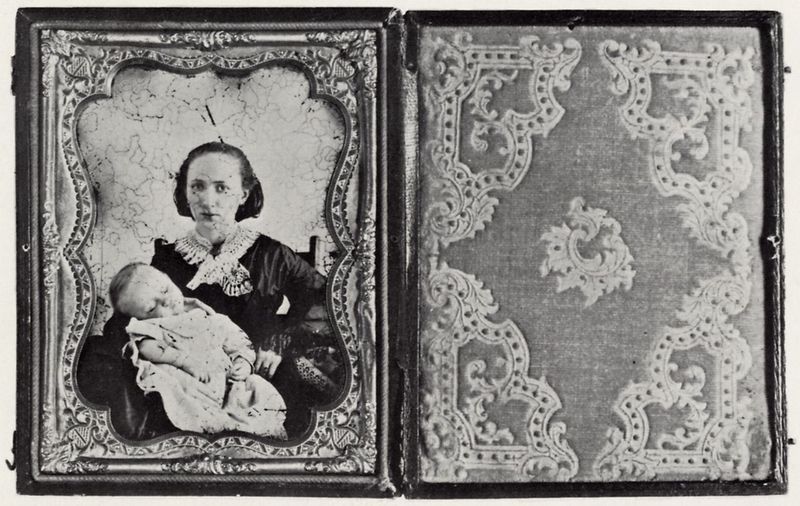
Titel: Junge Frau mit Kind
Künstler: Österreichischer Photograph
Standort: Wien
Institution: Technisches Museum für Industrie und Gewerbe
Schlagwörter: blätter, hand, schlaf, weiß, sitzen, blumen, frau, frisur, grau, haar, hell, holz, kleid, mund, nase, ohr, schmuck, schwarz, stirn, stuhl, blick, dame, ornament, alt, jung, arme, augen, falten, gesicht, halten, kragen, rahmen, silber, spitze, bildnis, portrait, porträt, auge, gold, haare, stickerei, stoff, familie, kind, mutter, augenbrauen, brosche, lippen, seide, ranken, wangen, bilderrahmen, liegen, rahmung, schlafen, schlafend, zwei, baby, rand, kartusche, polster, ernst, halstuch, pupillen, ornamente, stuhllehne, verzierung, junge frau, rüschen, schoß, kurze haare, ring, foto, fotografie, photographie, deckel, buch, medaillon, schwarz-weiss, kleidchen, einband, photo, verziert, flecken, kaputt, anhänger, etui, pieta, scharnier, blattwerk, bürgerlich, kin, scharneir, zier, gefasst, textil, madonna, erinnerung, aufnahme, beschläge, schließe, kostbar, ärmchen, schutz, säugling, zwanziger, rocaille, dreissiger, tafeln, schläft, patina, eingerahmt, craquele, stizen, aufgeklappt, aufklappbar, diyptichon, taufkleid, frau mit kind, klappbar, mutter mit kind, album, brieftasche, rahmenbild, frai, craqueleé, klappbild